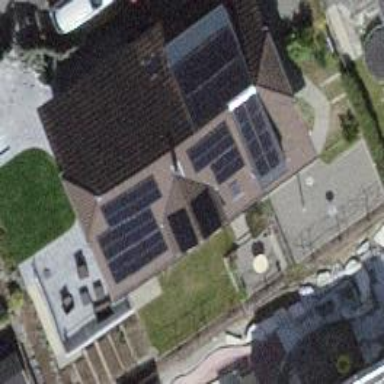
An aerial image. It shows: Solar photovoltaic panel generator.